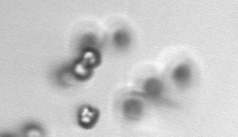
Label: Phaeocystis